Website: macys
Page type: account-selection
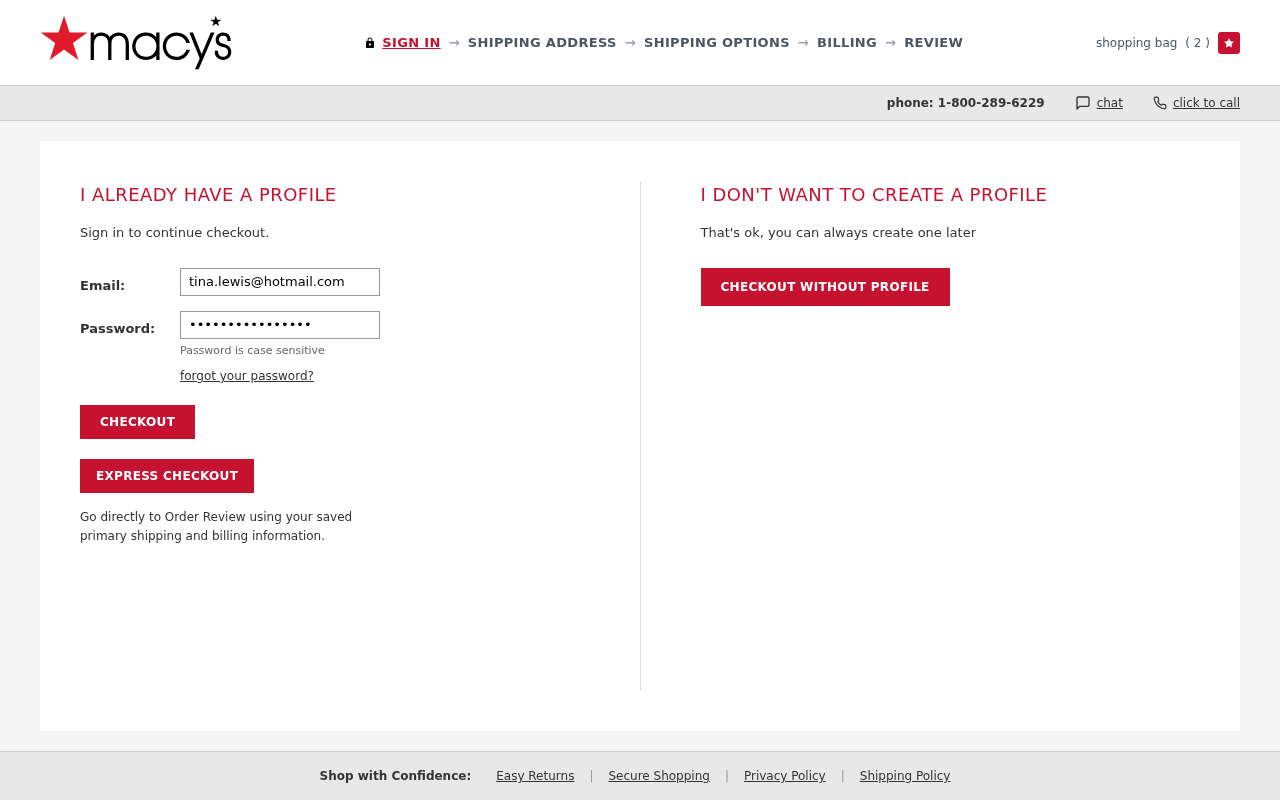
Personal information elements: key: PII_EMAIL
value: tina.lewis@hotmail.com
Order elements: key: ORDER_NUM_ITEMS
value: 2